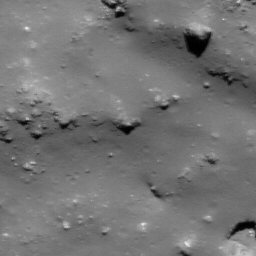
Pit: Tycho 5b
Host crater: Tycho
Host type: impact_melt
Lunar coordinates: latitude -42.618, longitude 348.636